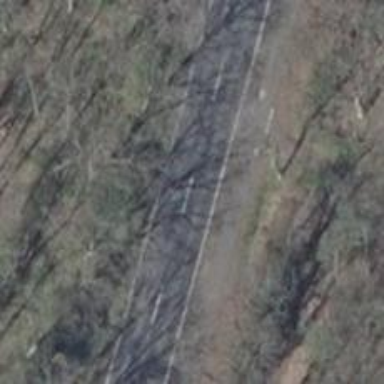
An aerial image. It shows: Track road with grade4 tracktype.